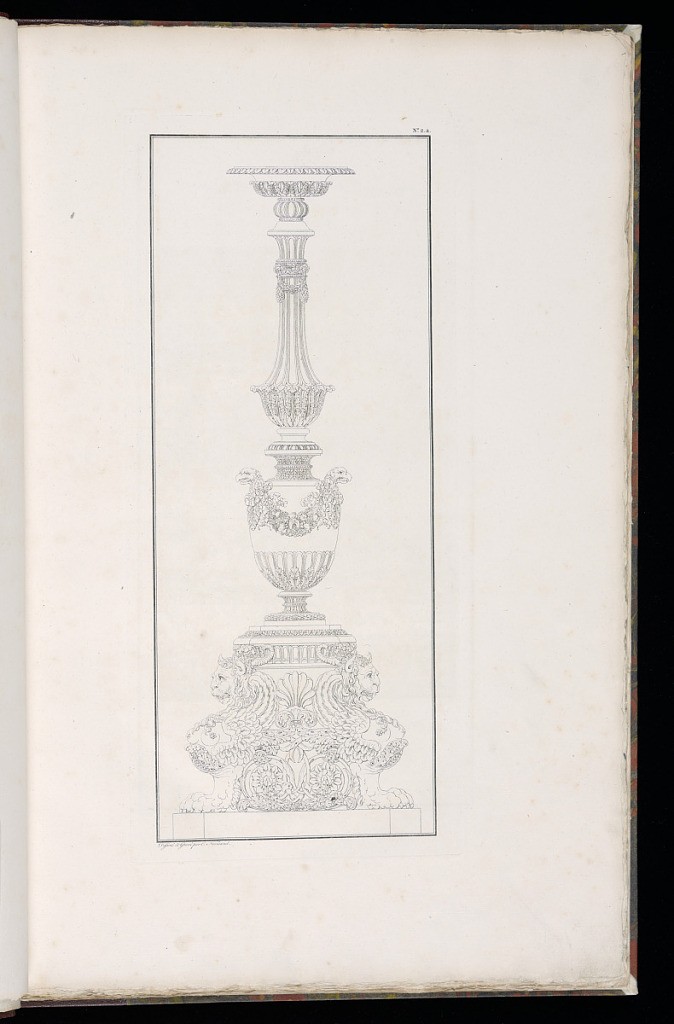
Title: Candlestand Design
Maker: Charles Normand, French, 1765 – 1840
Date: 1787–95
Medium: Etching on laid paper
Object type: Print
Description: Design for a large candlestand or torchère decorated with Neoclassical and Empire style motifs such as fluting, foliage, acanthus leaves, laurel leaves, gadrooning, festoons of fruits and foliage, eagle heads, vase, sphynx, or winged lions, palmettes, rosettes, and scrolling leaf patters. The plate is numbered and signed.